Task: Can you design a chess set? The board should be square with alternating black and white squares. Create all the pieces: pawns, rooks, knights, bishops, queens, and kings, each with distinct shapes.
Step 183:
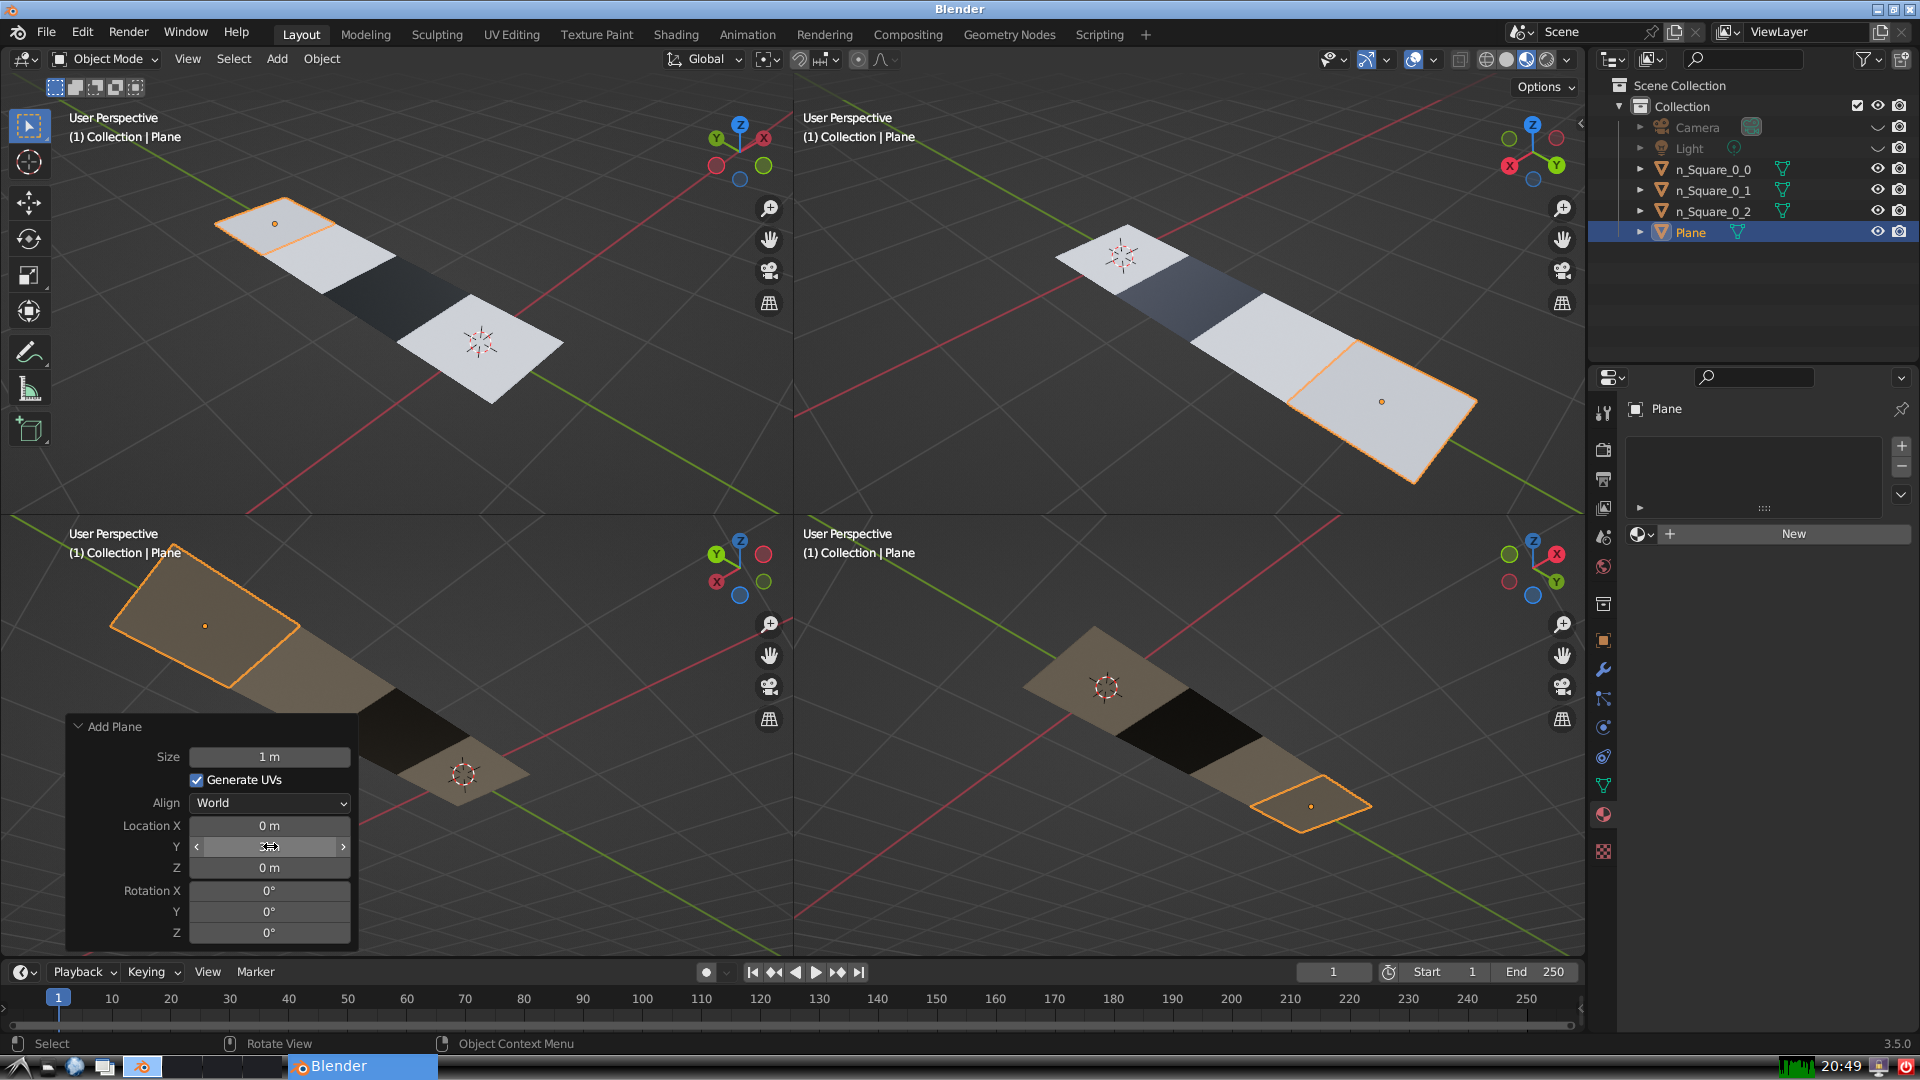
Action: {"mouse_move": [270, 867]}